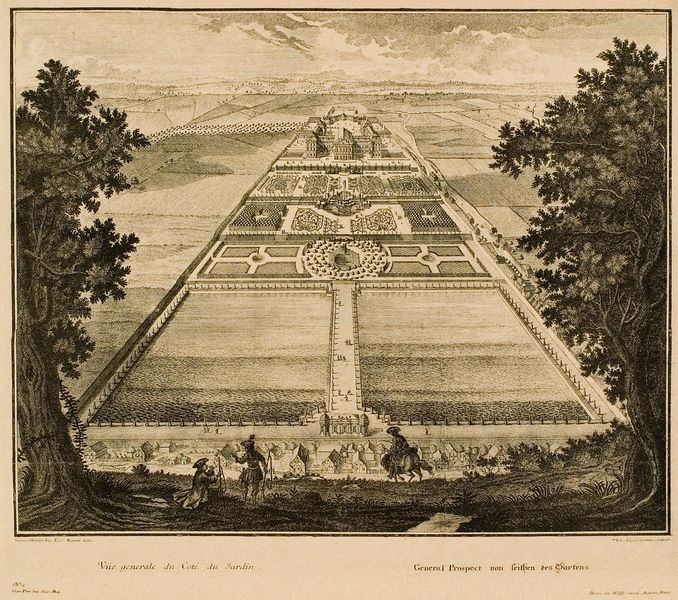
Titel: General Prospect von Seithen des Gartens
Künstler: Salomon Kleiner
Schlagwörter: baum, himmel, wolken, bäume, landschaft, menschen, frankreich, zeichnung, anlage, gras, park, parkanlage, schloss, wiese, barock, felder, horizont, hügel, sonne, brunnen, pferd, reiter, garten, aussicht, perspektive, berge, formen, grafik, französisch, könig, symmetrie, druck, stich, seite, schwarzweiß, text, entwurf, geometrisch, mauern, general, boskett, parterre, plan, kupferstich, versailles, schlossanlage, gartenanlage, prospekt, schlosspark, schlossgarten, parl, mächtig, gewaltig, landschat, jardin, architektr, steite